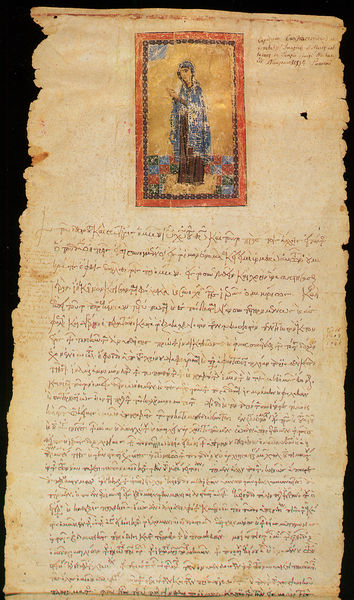
Titel: Theben in Griechenland (?); Tebe di Grecia; Kapitel der Bruderschaft von St. Mary Naupattistissa
Schlagwörter: blau, umhang, grün, braun, bunt, frau, orange, schwarz, zeichnung, rot, alt, mensch, rahmen, bild, gold, schrift, papier, women, woman, text, beten, gebet, buchseite, fragment, stück, pergament, arabisch, heilige, schriftstück, maria, miniatur, writing, handschrift, papyrus, book, mansch, mittelalter, mehrfarbig, page, handwritten